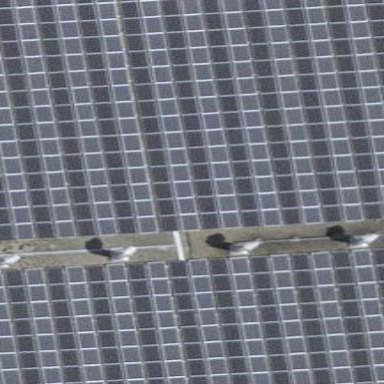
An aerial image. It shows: Solar power generator.